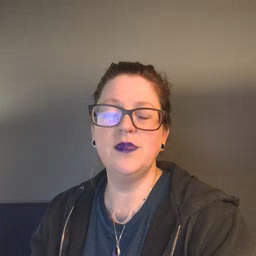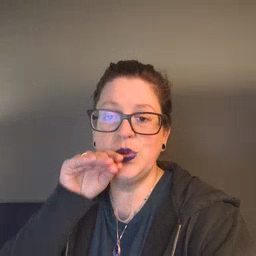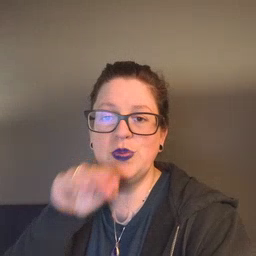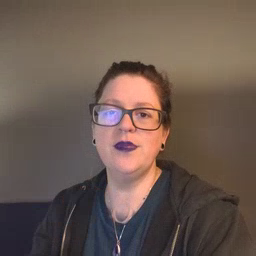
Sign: goose